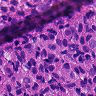
Metastatic tissue present: yes